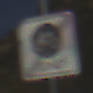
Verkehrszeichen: EndeFahrradzone
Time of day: MorningAfternoon
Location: Outdoor (RoadRail)
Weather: PartlyCloudy
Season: NotSpecified
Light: Natural